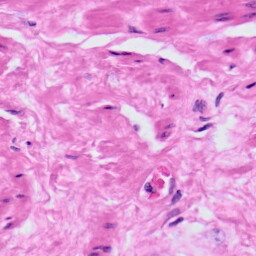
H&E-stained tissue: Prostate